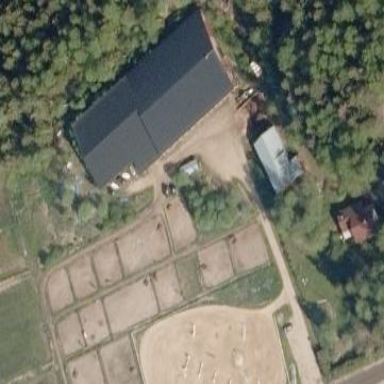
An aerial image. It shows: Fence surrounding area used for animal keeping.